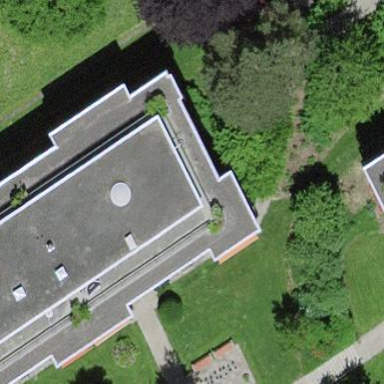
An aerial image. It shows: Apartment building with flat roof.